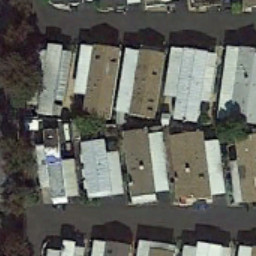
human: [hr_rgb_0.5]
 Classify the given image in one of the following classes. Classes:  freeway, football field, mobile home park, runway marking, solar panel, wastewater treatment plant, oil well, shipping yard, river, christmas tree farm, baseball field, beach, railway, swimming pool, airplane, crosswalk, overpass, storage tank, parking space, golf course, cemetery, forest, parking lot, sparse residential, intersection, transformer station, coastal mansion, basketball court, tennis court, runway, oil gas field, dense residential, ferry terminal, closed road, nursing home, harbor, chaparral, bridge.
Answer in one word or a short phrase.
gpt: mobile home park